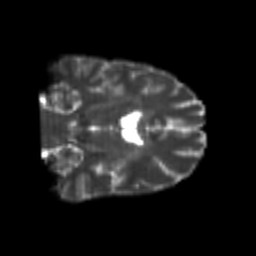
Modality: T2w
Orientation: coronal
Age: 25
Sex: male
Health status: healthy
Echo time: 0.074 s